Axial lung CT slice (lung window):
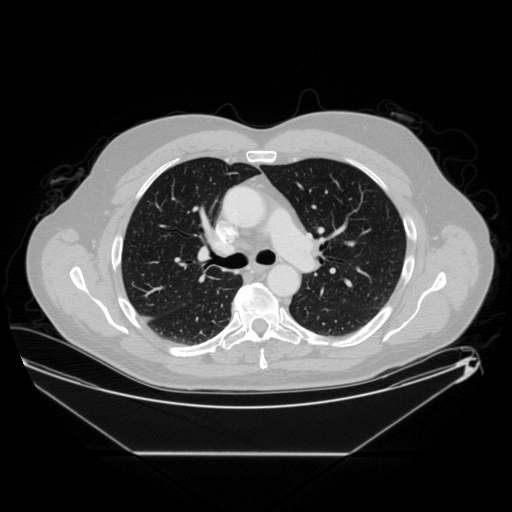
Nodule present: no